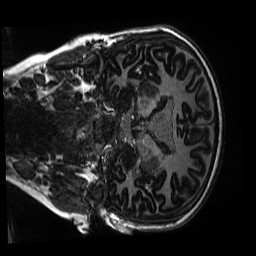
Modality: MP2RAGE
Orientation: coronal
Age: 11
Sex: female
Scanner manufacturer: siemens
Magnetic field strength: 3 T
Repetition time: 4 s
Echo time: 0.00303 s